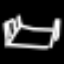
Label: bed